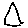
Label: triangle